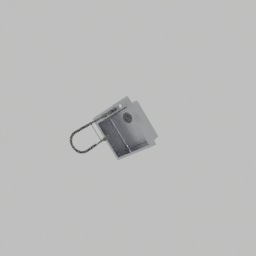
Label: appliances